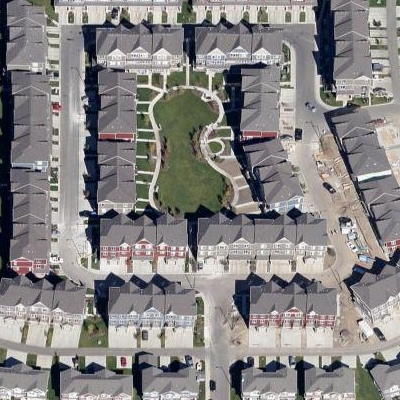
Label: Resident